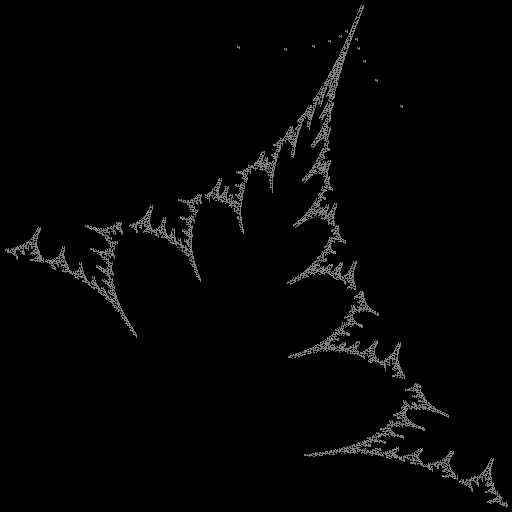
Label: zigzag